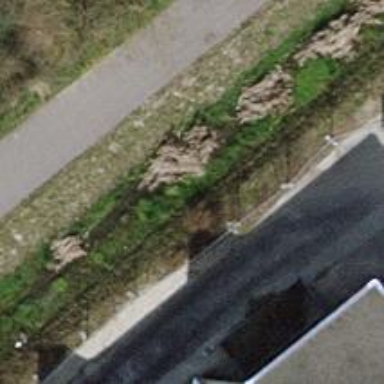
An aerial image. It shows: Hedge acting as barrier.